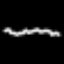
Label: squiggle